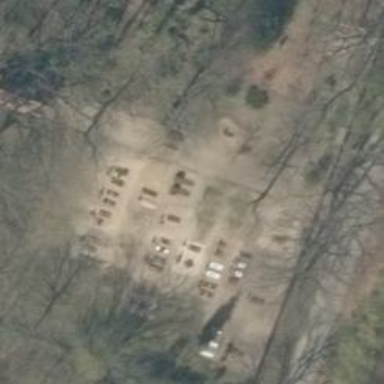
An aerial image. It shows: Cemetery.